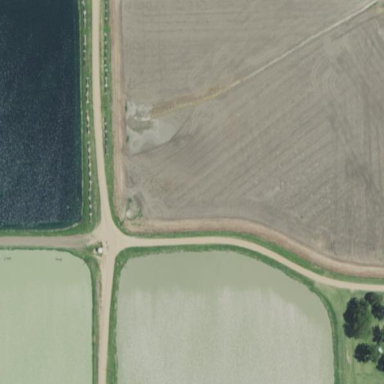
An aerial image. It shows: Aquaculture pond with natural water.